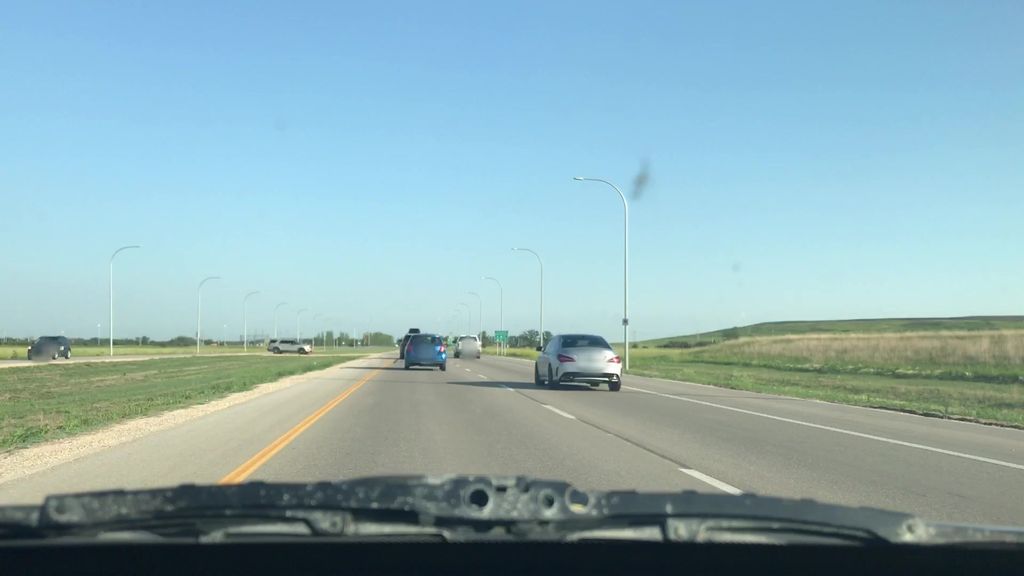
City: winnipeg